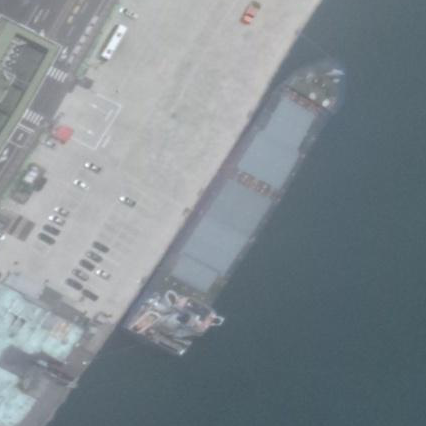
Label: Cargo_ship